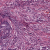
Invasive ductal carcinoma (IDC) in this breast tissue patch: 1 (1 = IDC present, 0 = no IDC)